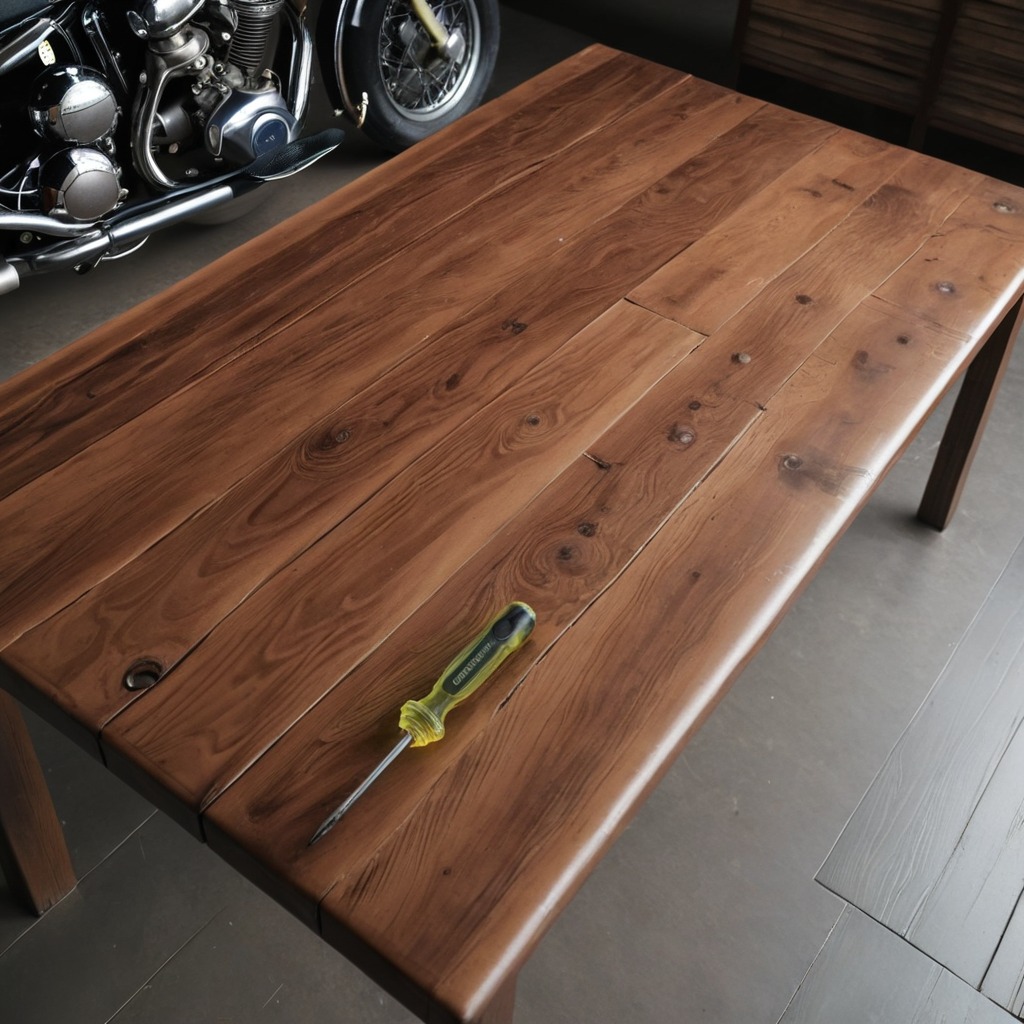
A screwdriver is lying on an oil-spilled wooden table in a vintage motorcycle garage.